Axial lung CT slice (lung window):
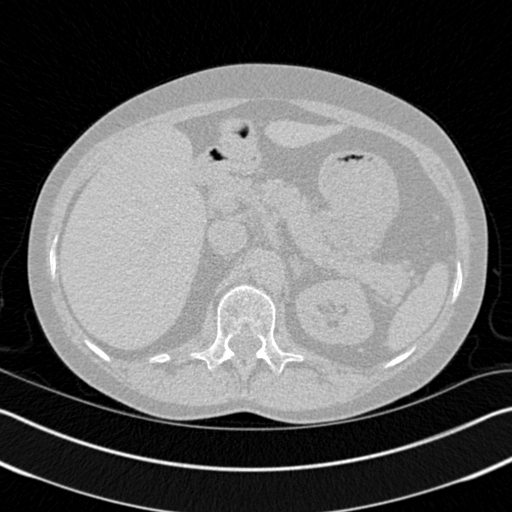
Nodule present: no